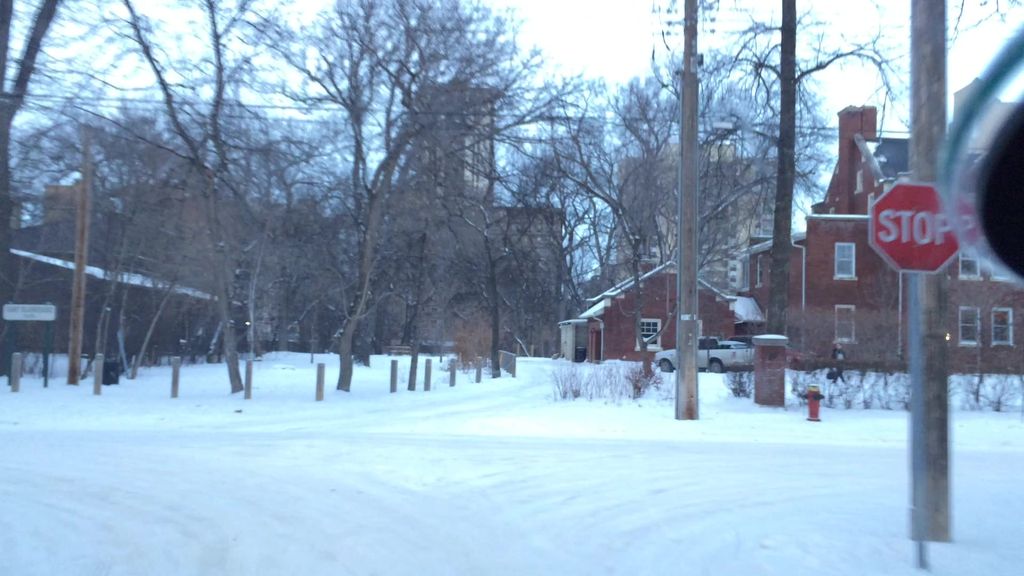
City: winnipeg